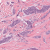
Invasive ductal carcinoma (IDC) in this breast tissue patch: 1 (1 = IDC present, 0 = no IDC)